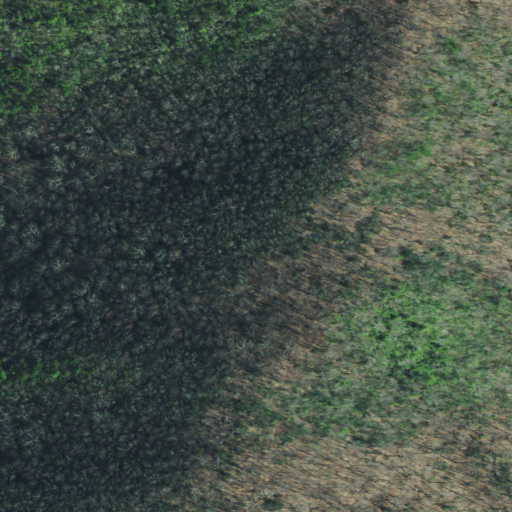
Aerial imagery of ridge(s) in Tennessee named Chinquapin Ridge containing deciduous forest, mixed forest, evergreen forest, and shrub